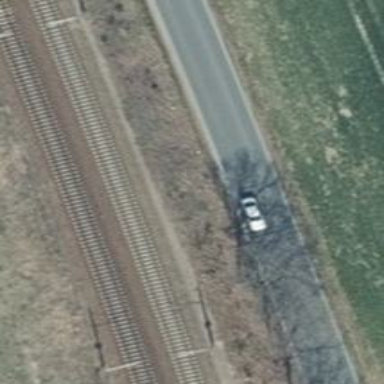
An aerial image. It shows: Railway track with contact lines for electrification.